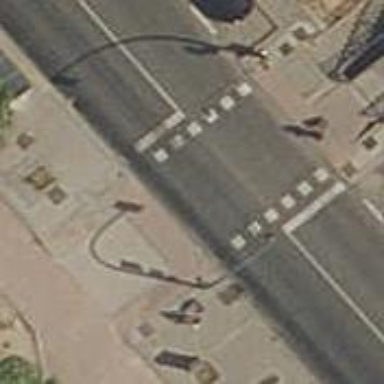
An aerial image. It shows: Zebra crossing with traffic signals. The crossing is marked by traffic lights.